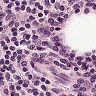
Metastatic tissue present: no